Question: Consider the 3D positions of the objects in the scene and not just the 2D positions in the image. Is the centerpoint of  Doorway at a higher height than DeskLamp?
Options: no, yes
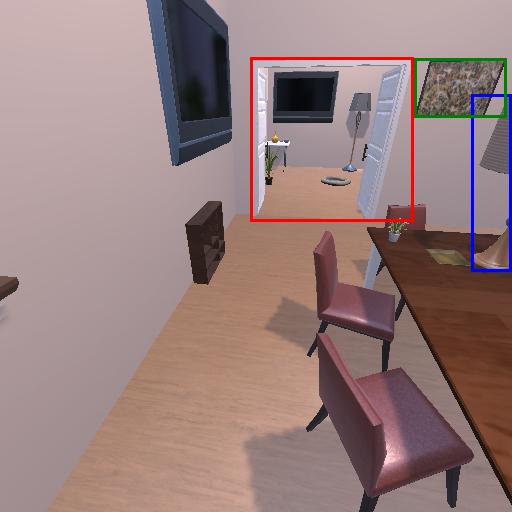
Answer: no